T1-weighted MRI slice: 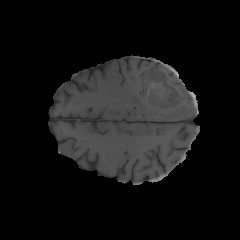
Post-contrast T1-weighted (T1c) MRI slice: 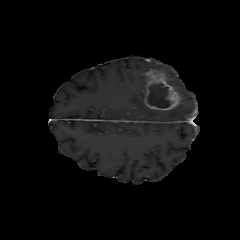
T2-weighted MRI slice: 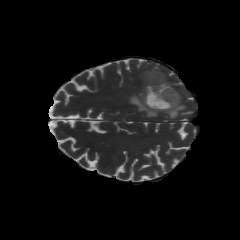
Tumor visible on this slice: yes